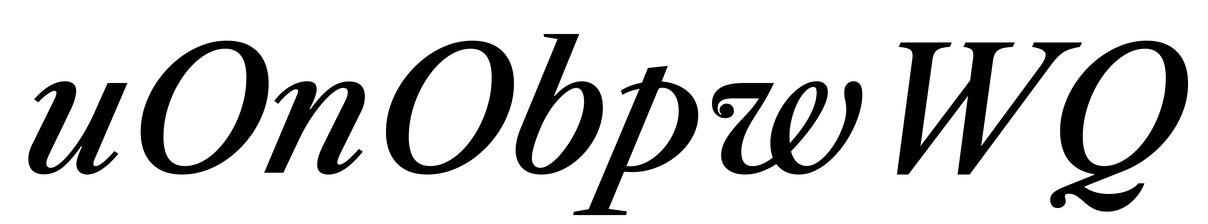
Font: LibreCaslonText-Italic_Medium_Italic